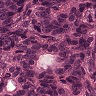
Metastatic tissue present: yes